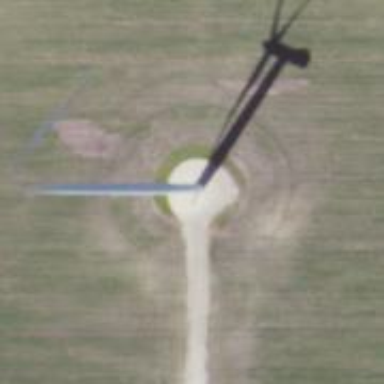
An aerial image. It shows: Wind generator of the horizontal axis type made by Vestas.